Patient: sex M, age 77
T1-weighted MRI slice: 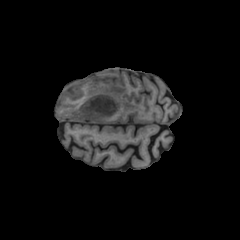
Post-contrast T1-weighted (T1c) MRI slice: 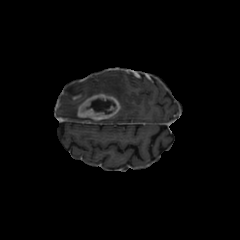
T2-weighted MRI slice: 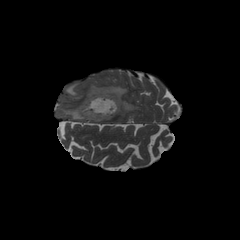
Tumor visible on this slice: yes
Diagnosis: Glioblastoma, IDH-wildtype
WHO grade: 4